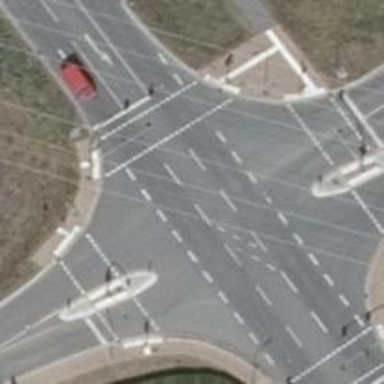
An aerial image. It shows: Road with traffic signals.